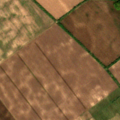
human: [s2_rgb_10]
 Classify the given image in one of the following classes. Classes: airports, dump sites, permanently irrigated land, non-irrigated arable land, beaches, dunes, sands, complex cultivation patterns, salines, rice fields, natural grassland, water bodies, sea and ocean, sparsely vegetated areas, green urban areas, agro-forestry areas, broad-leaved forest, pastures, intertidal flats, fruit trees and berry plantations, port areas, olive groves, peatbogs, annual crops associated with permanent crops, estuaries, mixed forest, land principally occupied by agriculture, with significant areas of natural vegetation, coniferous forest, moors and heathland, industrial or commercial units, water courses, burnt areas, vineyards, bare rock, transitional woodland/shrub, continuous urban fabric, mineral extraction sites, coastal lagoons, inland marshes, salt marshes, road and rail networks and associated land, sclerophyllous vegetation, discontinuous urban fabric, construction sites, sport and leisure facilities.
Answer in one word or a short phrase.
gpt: non-irrigated arable land, land principally occupied by agriculture, with significant areas of natural vegetation